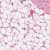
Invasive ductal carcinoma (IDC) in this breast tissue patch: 1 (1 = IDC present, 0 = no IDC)